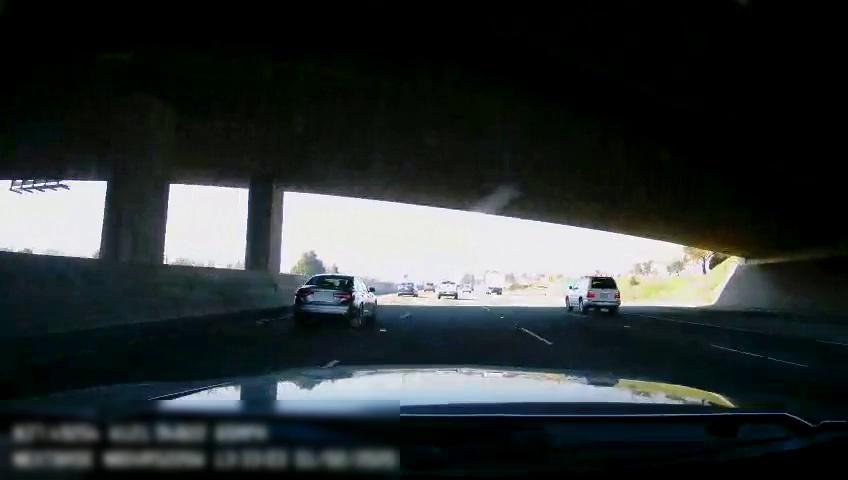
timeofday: Day
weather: Sunny
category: Drivable Space
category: Vehicles | Car
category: Vehicles | SUV
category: Vehicles | Truck
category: Vehicles | SUV
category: Vehicles | Car
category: Vehicles | Other LV
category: Vehicles | SUV
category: Lanes | Alternate Lane
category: Lanes | Current Lane
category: Lanes | Current Lane
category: Lanes | Alternate Lane
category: Lanes | Alternate Lane